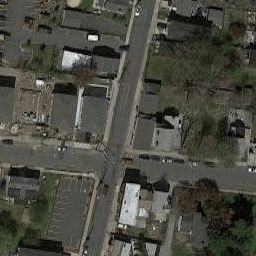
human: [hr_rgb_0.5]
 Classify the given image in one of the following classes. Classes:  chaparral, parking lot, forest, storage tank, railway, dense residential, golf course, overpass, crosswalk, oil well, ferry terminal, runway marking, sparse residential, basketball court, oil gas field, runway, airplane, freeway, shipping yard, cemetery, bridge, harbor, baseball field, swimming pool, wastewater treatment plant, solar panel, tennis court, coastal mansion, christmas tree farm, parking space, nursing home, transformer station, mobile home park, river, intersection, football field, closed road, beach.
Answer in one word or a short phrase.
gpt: intersection